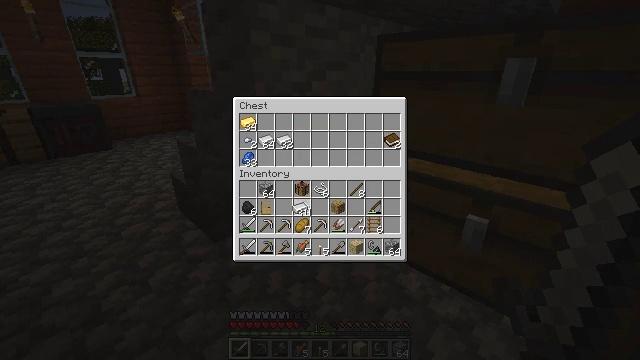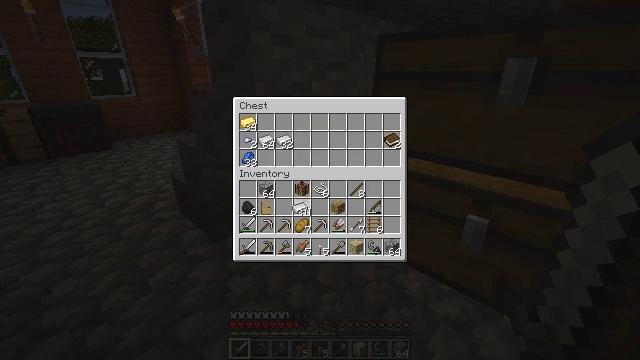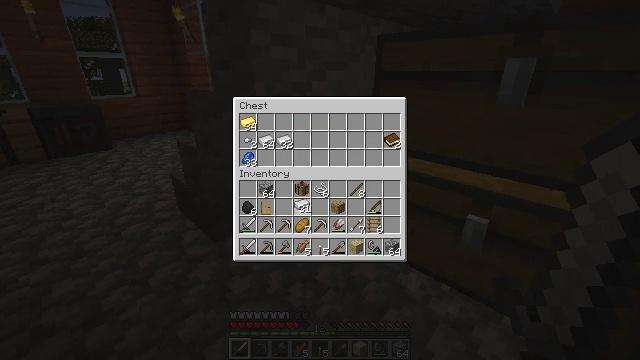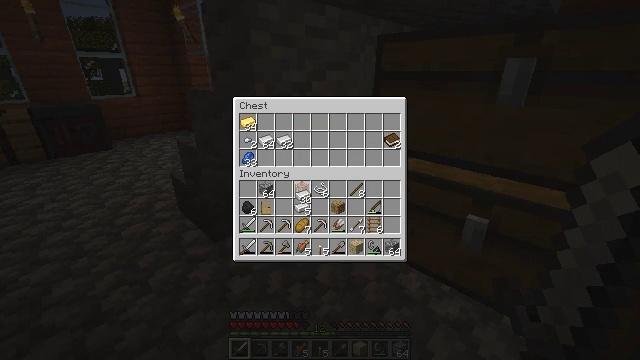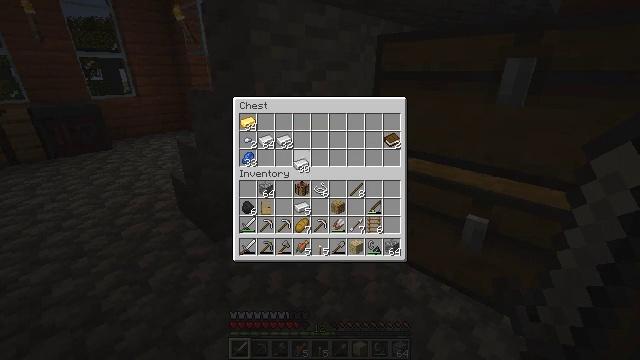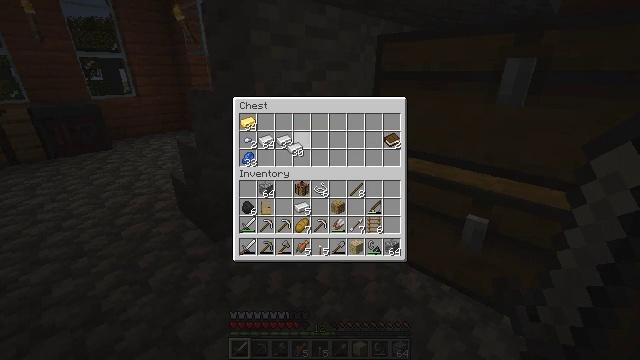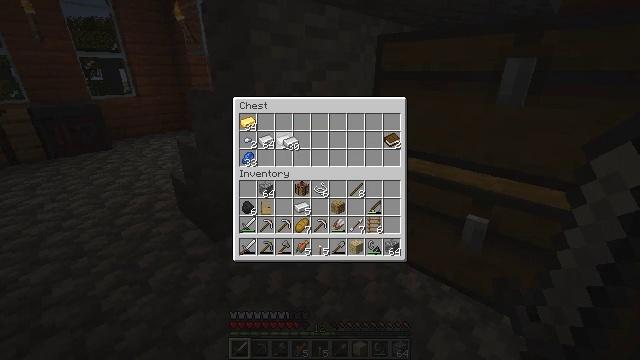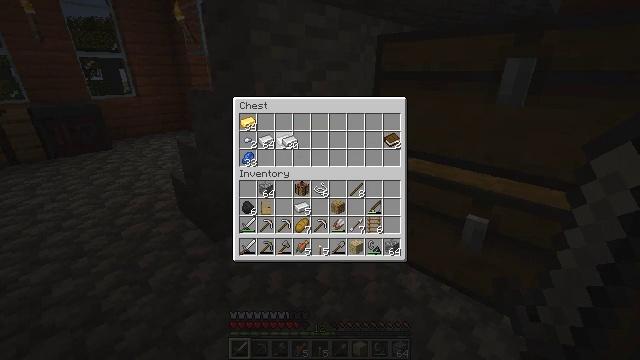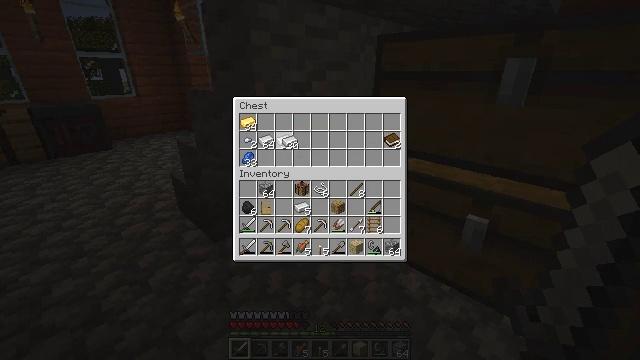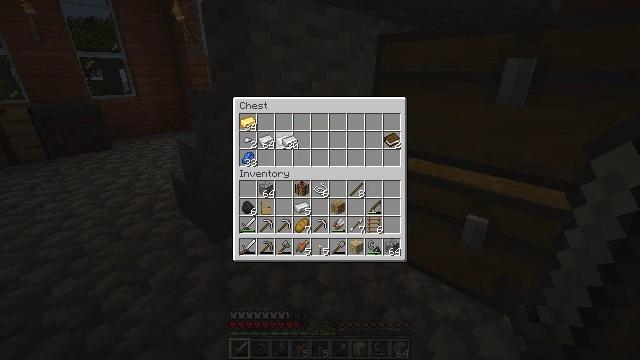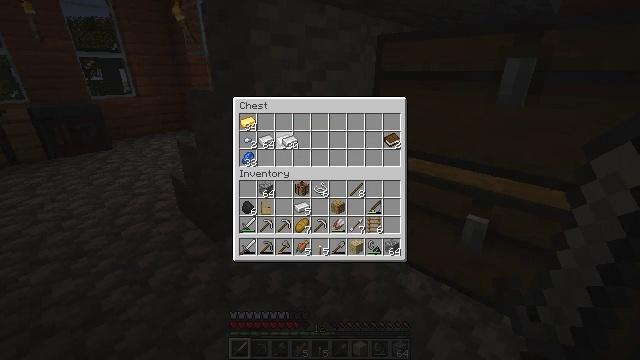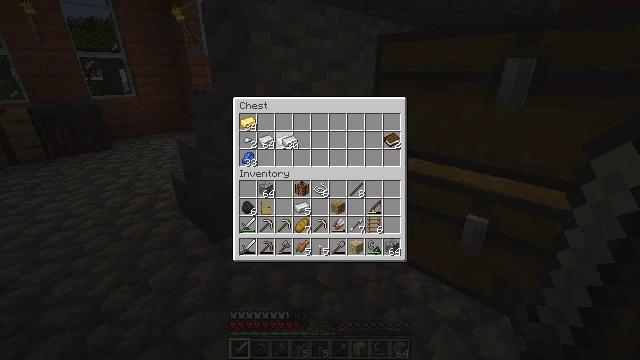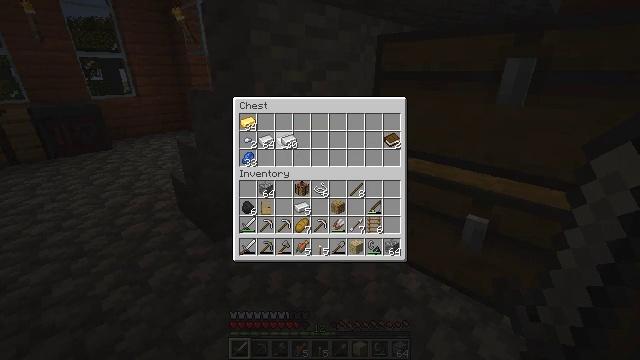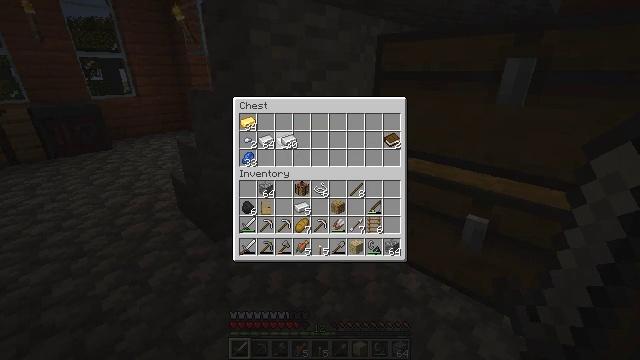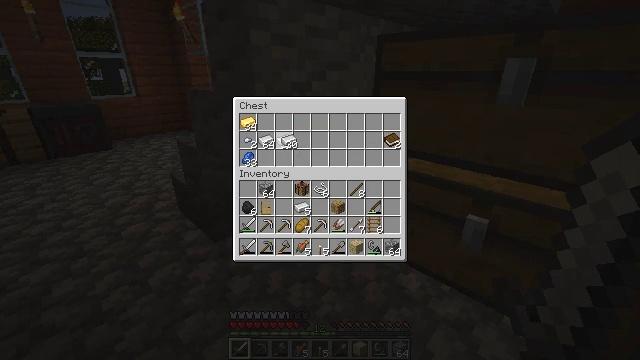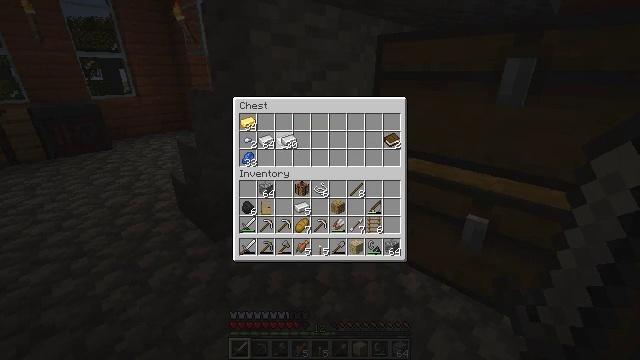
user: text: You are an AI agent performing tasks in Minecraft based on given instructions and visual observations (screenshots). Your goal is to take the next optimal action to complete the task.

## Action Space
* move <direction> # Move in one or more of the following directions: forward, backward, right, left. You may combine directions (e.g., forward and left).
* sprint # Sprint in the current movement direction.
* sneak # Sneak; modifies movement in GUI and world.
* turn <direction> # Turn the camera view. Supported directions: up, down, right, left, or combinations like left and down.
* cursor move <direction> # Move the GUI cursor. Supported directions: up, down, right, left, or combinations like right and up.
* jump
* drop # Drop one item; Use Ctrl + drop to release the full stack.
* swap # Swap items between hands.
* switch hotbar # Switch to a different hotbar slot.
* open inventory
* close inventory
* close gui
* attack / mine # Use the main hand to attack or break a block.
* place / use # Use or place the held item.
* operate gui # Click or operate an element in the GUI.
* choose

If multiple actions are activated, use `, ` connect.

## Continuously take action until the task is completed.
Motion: motion action
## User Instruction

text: Craft the crossbow using sticks, iron, string, and a tripwire hook.
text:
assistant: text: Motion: use / place
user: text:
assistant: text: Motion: use / place
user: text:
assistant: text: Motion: turn up
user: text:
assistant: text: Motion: turn up
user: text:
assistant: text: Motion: turn up
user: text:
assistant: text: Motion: no_op
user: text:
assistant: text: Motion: no_op
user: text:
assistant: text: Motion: no_op
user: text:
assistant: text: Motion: no_op
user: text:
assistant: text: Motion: no_op
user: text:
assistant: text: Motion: no_op
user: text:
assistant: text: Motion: no_op
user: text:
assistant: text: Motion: no_op
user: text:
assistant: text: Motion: no_op
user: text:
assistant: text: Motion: no_op
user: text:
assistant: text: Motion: no_op
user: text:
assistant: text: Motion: attack / mine
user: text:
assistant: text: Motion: attack / mine
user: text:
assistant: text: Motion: attack / mine
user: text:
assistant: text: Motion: no_op
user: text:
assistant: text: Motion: no_op
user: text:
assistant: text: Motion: no_op
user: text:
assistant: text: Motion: no_op
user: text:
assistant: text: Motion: no_op
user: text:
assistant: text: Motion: no_op
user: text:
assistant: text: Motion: no_op
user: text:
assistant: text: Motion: no_op
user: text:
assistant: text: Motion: no_op
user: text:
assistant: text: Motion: no_op
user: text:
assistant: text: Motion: no_op